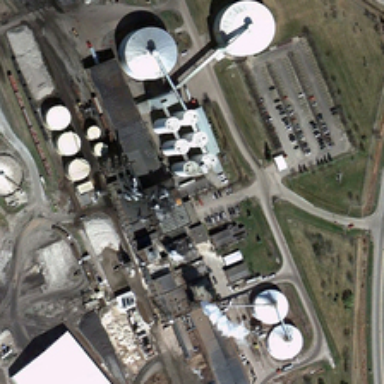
Some white storage tanks are in a factory with a parking lot near a road .